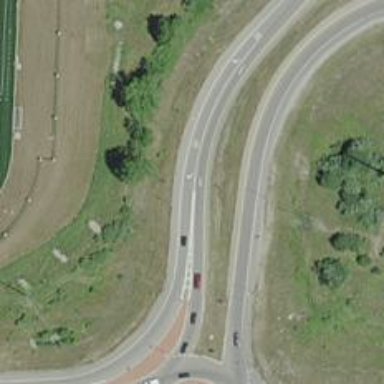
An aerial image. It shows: Motorway junction.